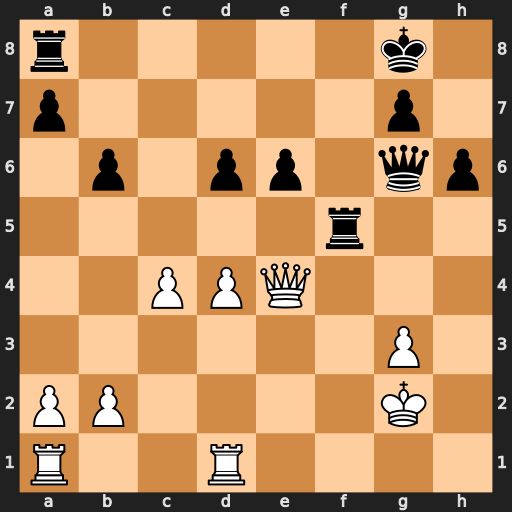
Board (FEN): r5k1/p5p1/1p1pp1qp/5r2/2PPQ3/6P1/PP4K1/R2R4
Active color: w
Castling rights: -
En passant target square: -
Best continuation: Qxa8+ Rf8 Qc6 Qc2+ Kh1